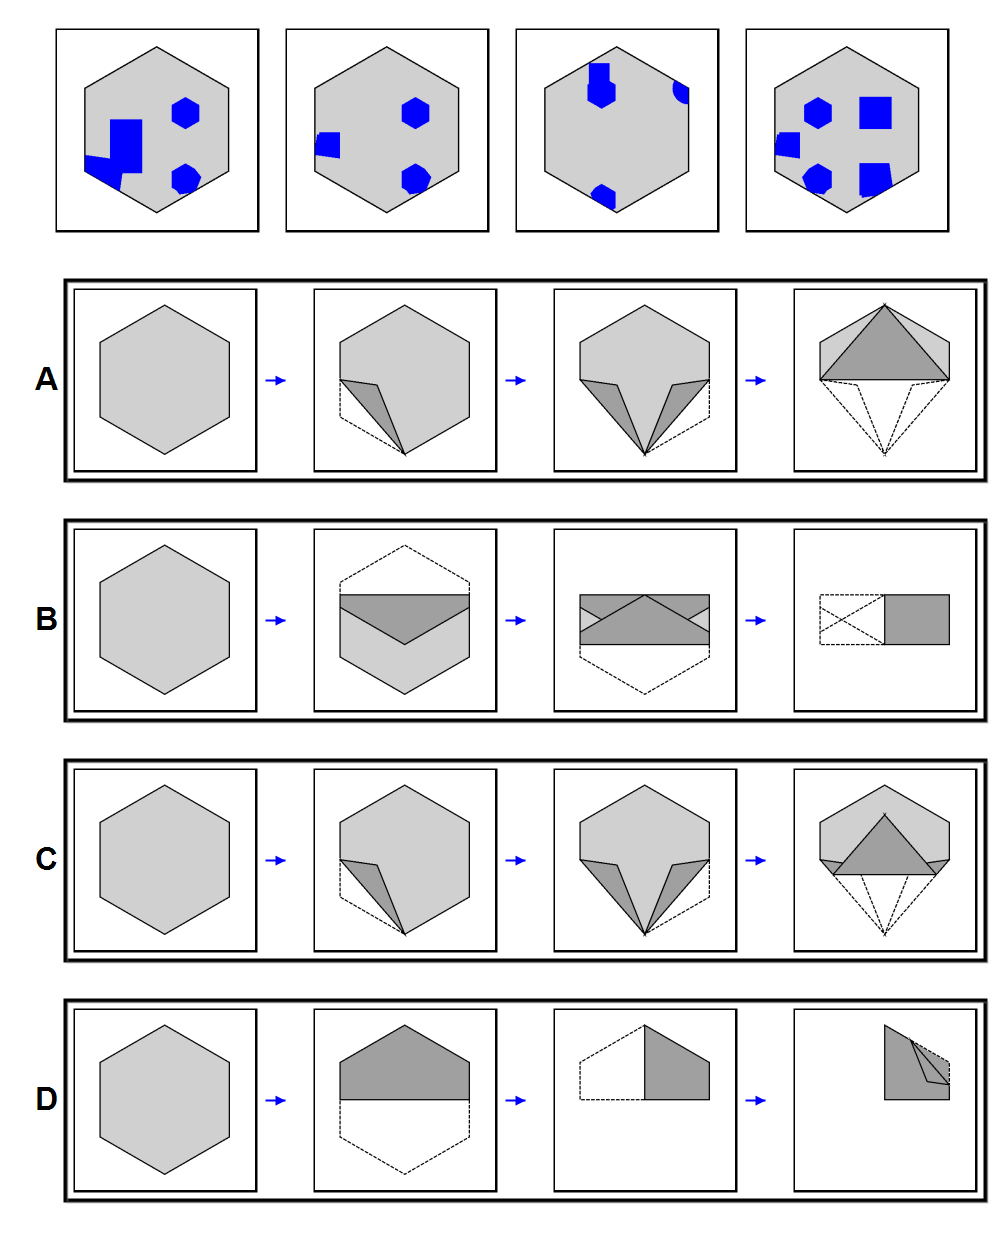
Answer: C